Question: I was troubleshooting something on Google and saw this request from the browser to the Google servers. It was non-blocking. Is this something new? Where is the documentation for it? Does it depend on Chrome to not wait for a response?
'''
Request URL:https://www.google.com/url?sa=i&rct=j&q=&esrc=s&source=images&cd=&docid=dhjbxjwb-Rlp3M&tbnid=cz8pdopQeaKouM:&ved=0CAIQjBw&url=http%3A%2F%2Fexample.com%2Fwp-content%2Fuploads%2F2014%2F06%2F2015-Jeep-Renegade-Example.jpg&ei=yKXTU7qeJJSpyATJ1oCYDw&bvm=bv.71778758,d.aWw&psig=AFQjCNGvbBFVDoY6iwA_ITNaSamSvq0aYg&ust=1406465471788003
Request Headers
Provisional headers are shown
Content-Type:text/ping
Origin:https://www.google.com
Ping-From:https://www.google.com/search?q=site:example.com&tbm=isch&ei=C6HTU9j7EI6pyASBsYDgDw#facrc=_&imgdii=_&imgrc=cz8pdopQeaKouM%253A%3Bdhjbxjwb-Rlp3M%3Bhttp%253A%252F%252Fexample.com%252Fwp-content%252Fuploads%252F2014%252F06%252F2015-Jeep-Renegade-Example.jpg%3Bhttp%253A%252F%252Fpixycars.com%252F2015-jeep-renegade-example-example-example%252Fjeep-renegade-2015-example%252F%3B2048%3B1360
Ping-To:http://example.com/wp-content/uploads/2014/06/2015-Jeep-Renegade-Example.jpg
Request Payload
PING
'''
This was the only documentation that I could find, but it says it is still in review: <URL>
Notice the timeline doesn't want for the response from the first request.

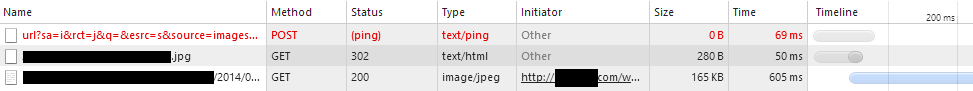
Answer: It's for <URL>. It's a shout-out the browser gives if a link is followed.
The documentation states:
> The ping attribute is redundant with pre-existing technologies like HTTP redirects and JavaScript in allowing Web pages to track which off-site links are most popular or allowing advertisers to track click-through rates.However, the ping attribute provides these advantages to the user over those alternatives:It allows the user to see the final target URL unobscured.
It allows the UA to inform the user about the out-of-band notifications.
It allows the paranoid user to disable the notifications without losing the underlying link functionality.
It allows the UA to optimize the use of available network bandwidth so that the target page loads faster.
Thus, while it is possible to track users without this feature, authors are encouraged to use the ping attribute so that the user agent can make the user experience more transparent.